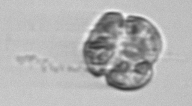
Label: Karenia